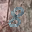
Label: 8